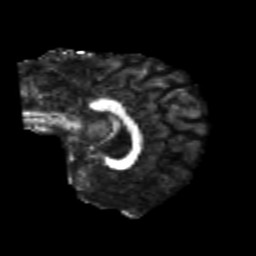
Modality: FA
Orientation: sagittal
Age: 25
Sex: female
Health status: healthy
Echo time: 0.074 s